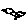
Label: bird